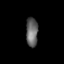
Tissue: lung
Cell type: Epithelial cells
Senescence score: 0.1279
Nuclear area (px): 342
Mean DAPI intensity: 100.538